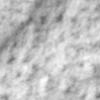
Label: no_change